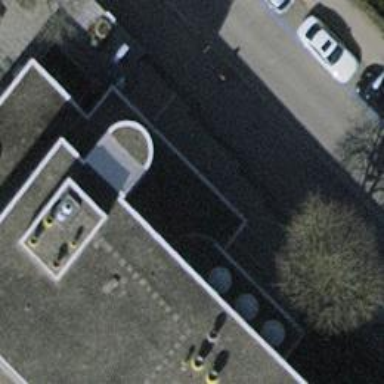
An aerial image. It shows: Concrete steps.